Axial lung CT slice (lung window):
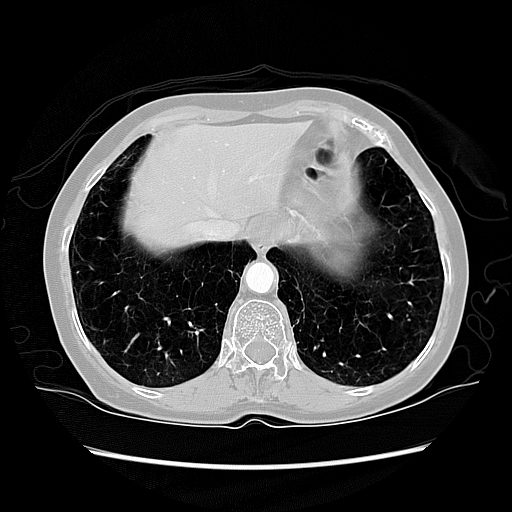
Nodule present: no